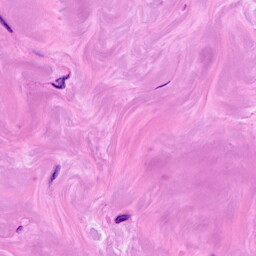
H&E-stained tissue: Breast